Question: I am looking for JavaScript which gives me the ability to display City and Country on my application.
Like in image below:

I tried many different solutions, through geolocation, and etc., Doesn't display anything, somebody know how to find right working script, because even here I found some solutions, but doesn't display anything!
One of the examples below! Will appreciate any help!
Thanks in advance
'''
<html>
<head>
<script language="JavaScript" src="http://j.maxmind.com/app/geoip.JavaScript"></script>
<script language="JavaScript">
var city = geoip_city();
var country = geoip_country_name();
</script>
</head>
<body>
You are from <script>document.write(city)</script>, <script>document.write(country)</script>.
</body>
</html>
'''
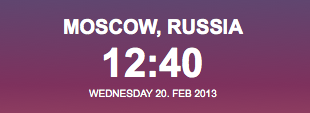
Answer: You need to use API for this.
Check this, see if it helps you
<URL>